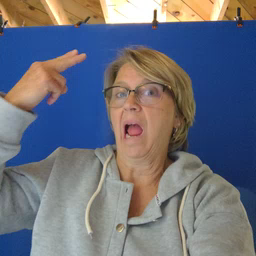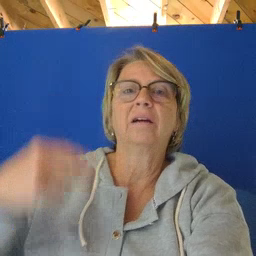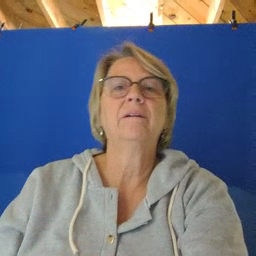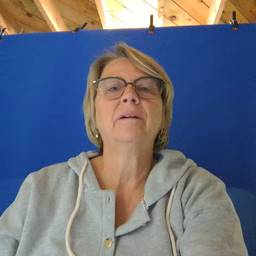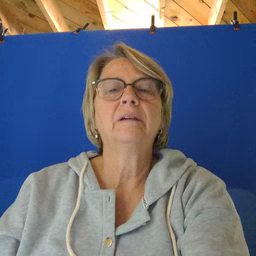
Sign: high